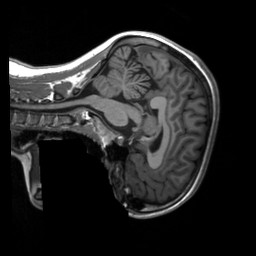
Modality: T1w
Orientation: sagittal
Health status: healthy
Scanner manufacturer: siemens
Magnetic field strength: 3 T
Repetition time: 2.3 s
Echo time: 0.00207 s